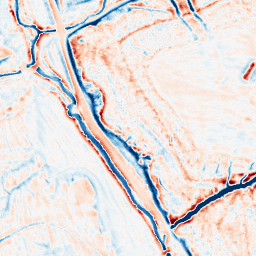
Category: edge_preserving
Decomposition family: bilateral
Decomposition parameters: d: 15
sigma_color: 75
sigma_space: 50
Upsampling method: quartic
Upsampling parameters: scale: 2
Upsampling scale: 2